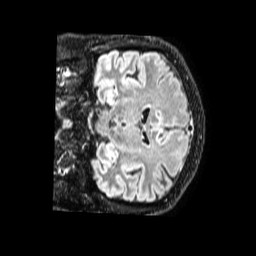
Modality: FLAIR
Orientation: coronal
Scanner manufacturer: philips
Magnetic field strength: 1.5 T
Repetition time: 4.8 s
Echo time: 0.3364 s